Chest X-ray:
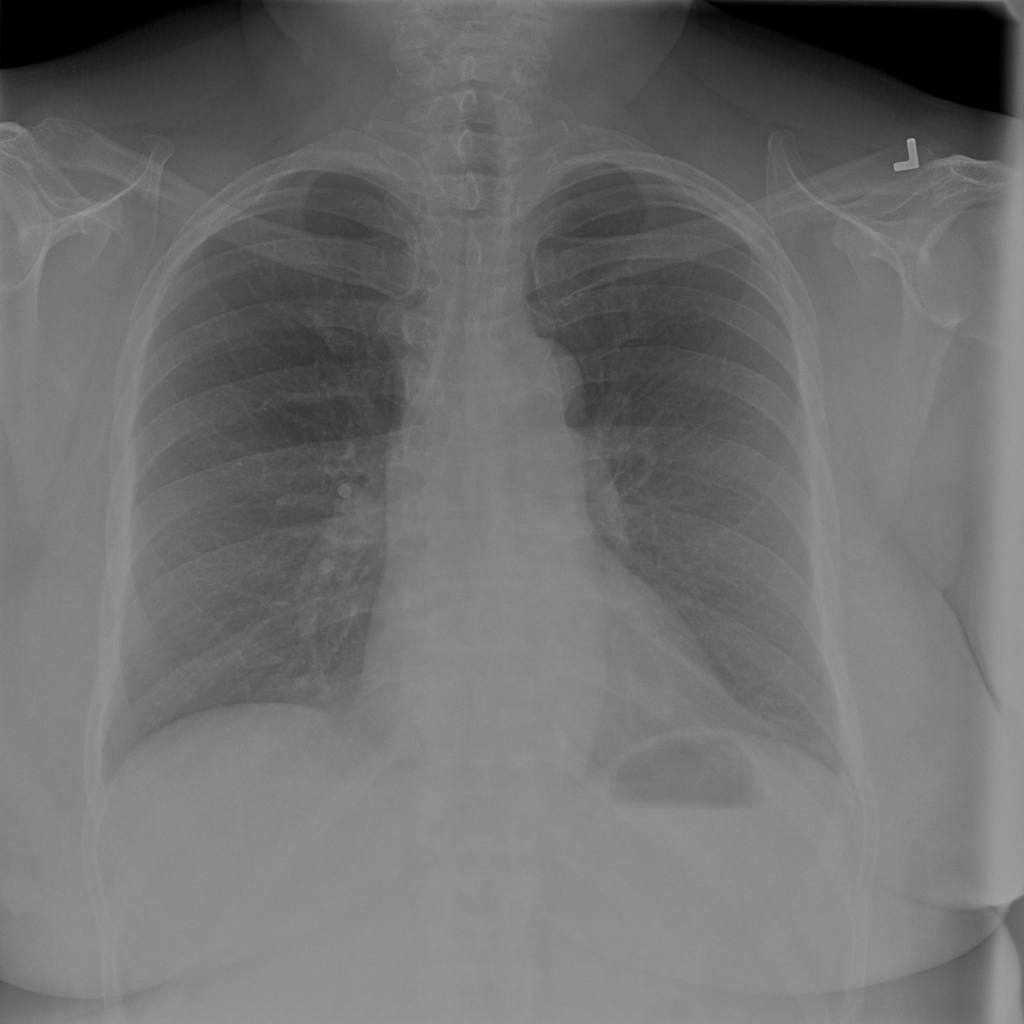
No abnormal finding: yes